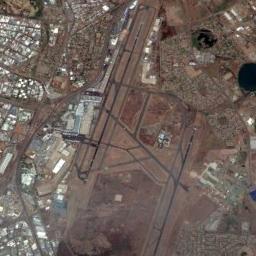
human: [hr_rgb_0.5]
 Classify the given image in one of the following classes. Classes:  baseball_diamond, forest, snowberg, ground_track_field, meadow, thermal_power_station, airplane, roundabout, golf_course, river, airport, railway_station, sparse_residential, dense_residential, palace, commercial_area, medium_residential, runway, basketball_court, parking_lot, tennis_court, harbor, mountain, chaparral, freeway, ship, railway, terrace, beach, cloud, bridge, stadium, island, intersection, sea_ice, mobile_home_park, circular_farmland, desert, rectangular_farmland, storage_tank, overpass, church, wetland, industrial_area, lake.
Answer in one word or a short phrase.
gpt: airport